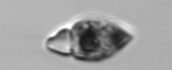
Label: Amphidinium